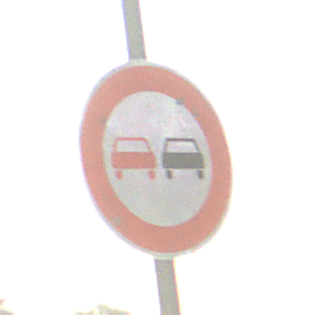
Verkehrszeichen: Ueberholverbot
Umgebung: Outdoor, Nature
Tageszeit: MorningAfternoon
Wetter: Clear
Licht: Natural
Jahreszeit: NotSpecified
Kontrast: HighContrast